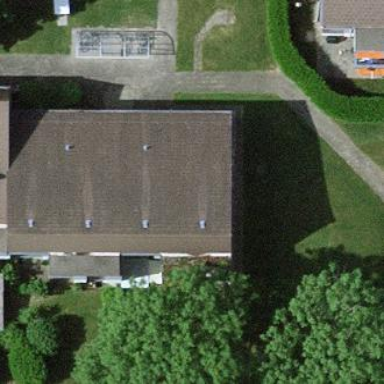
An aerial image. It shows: Residential building.